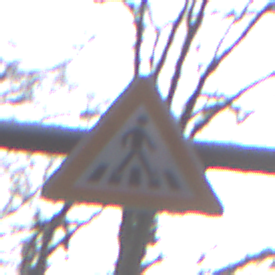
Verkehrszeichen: FussgaengerueberwegLinks
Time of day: MorningAfternoon
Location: Outdoor (Nature)
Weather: Overcast
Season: Autumn
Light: Natural